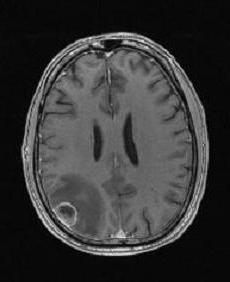
Label: notumor